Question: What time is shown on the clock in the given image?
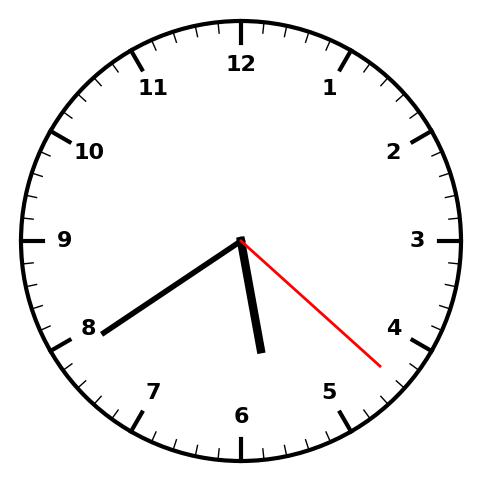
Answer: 05:39:22